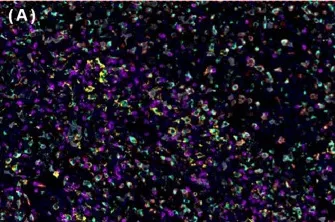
Multiplex immunofluorescence of spleen follicular dentritic cell sarcoma (FDCS). (A) Immunofluorescence staining of PD-1 (green), PD-L1 (yellow), CD8 (magenta), CD68 (cyan), and CD163 (red).
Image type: pathology (immunostaining)